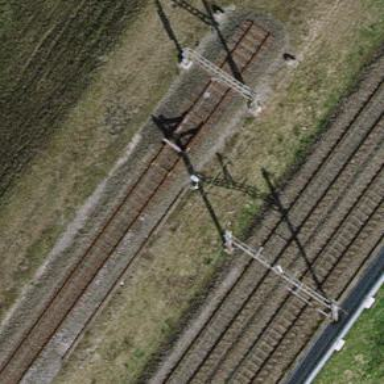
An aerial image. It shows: Railway yard with electrified tracks and single track.